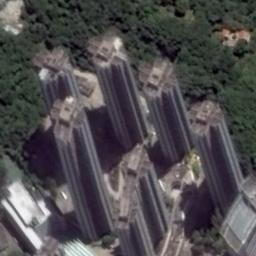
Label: commercial_area